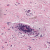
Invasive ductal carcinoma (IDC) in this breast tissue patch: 0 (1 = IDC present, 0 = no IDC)